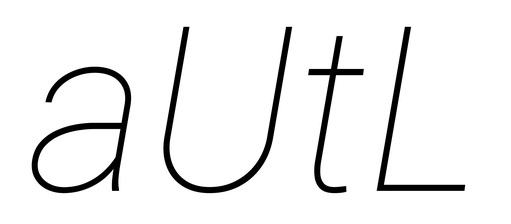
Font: Roboto-Italic_Thin_Italic